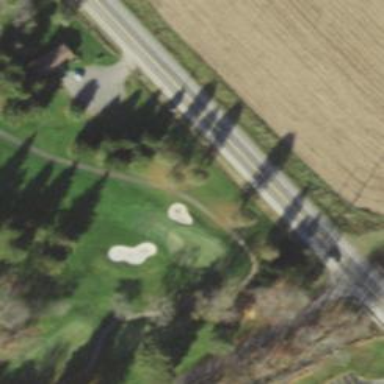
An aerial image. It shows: View of golf hole.